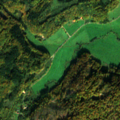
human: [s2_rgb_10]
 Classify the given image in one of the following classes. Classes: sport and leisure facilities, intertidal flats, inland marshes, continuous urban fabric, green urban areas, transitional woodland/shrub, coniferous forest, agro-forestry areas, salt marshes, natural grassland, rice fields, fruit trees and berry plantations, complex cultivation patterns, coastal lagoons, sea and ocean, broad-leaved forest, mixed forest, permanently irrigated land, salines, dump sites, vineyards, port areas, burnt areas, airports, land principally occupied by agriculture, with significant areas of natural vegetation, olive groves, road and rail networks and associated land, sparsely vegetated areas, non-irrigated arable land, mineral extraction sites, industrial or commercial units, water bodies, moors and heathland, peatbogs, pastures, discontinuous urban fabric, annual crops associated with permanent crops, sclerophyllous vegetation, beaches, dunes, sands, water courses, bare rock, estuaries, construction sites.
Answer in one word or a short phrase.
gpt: pastures, broad-leaved forest, coniferous forest